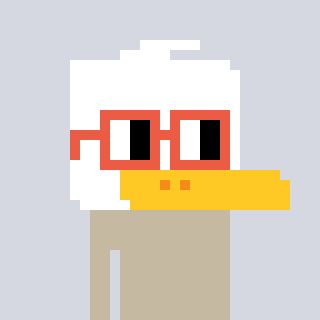
a pixel art character with square orange glasses, a duck-shaped head and a grayscale-colored body on a cool background